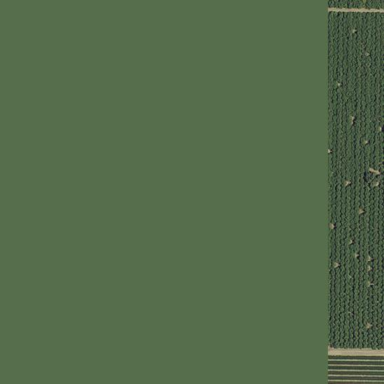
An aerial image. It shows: Orchard.